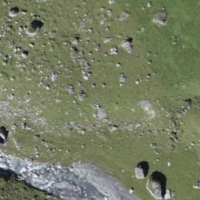
EUNIS habitat code: 23
Species observed at this site:
Pyrrhocorax graculus